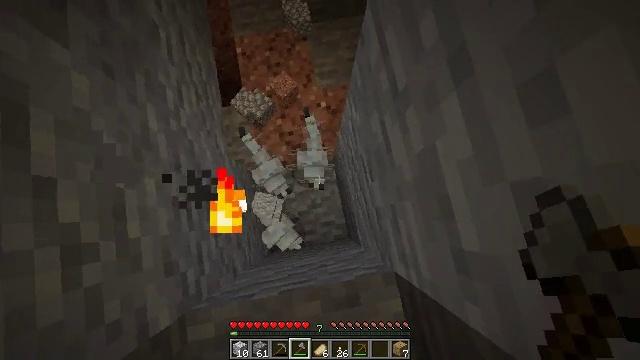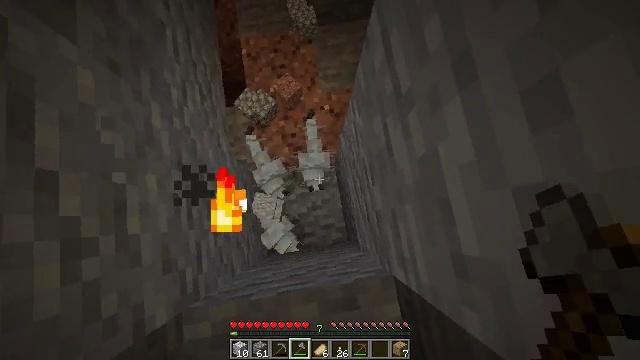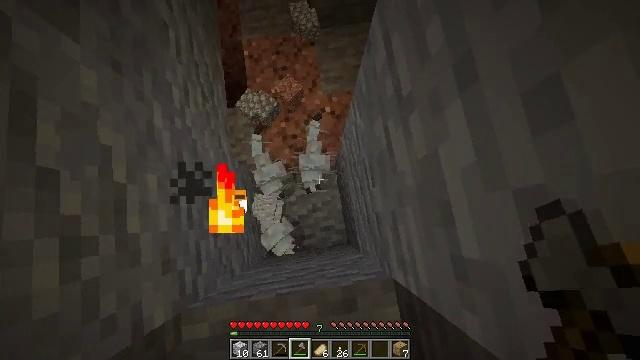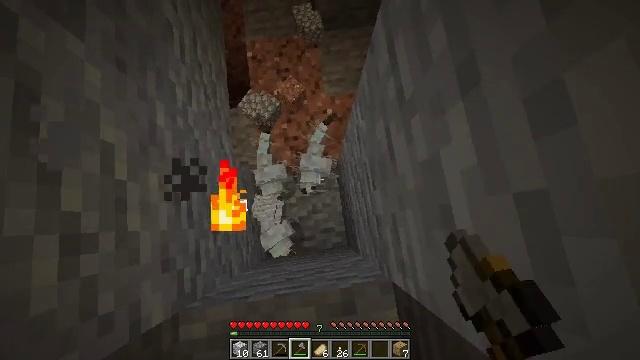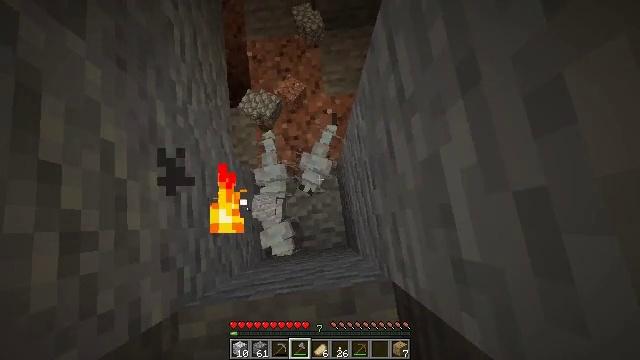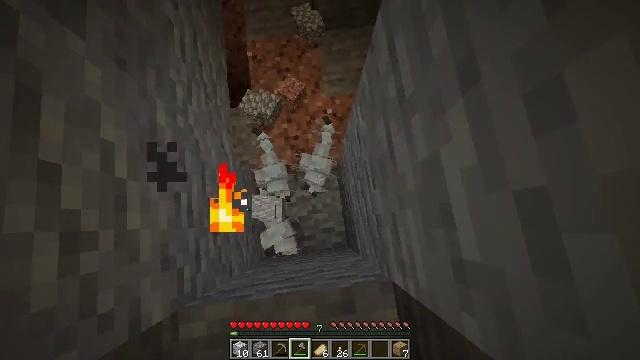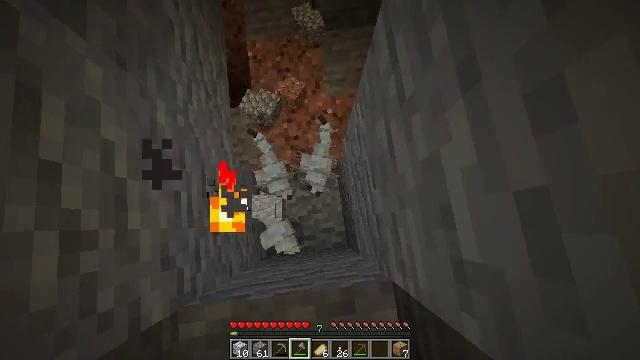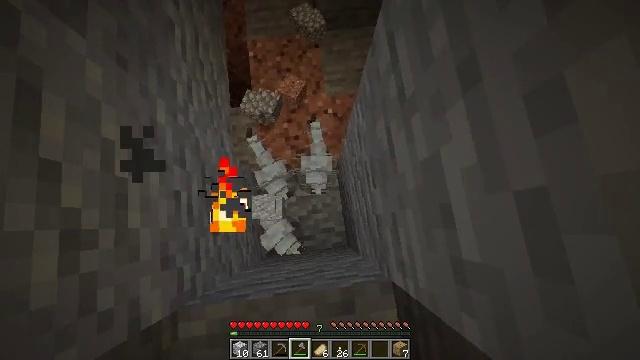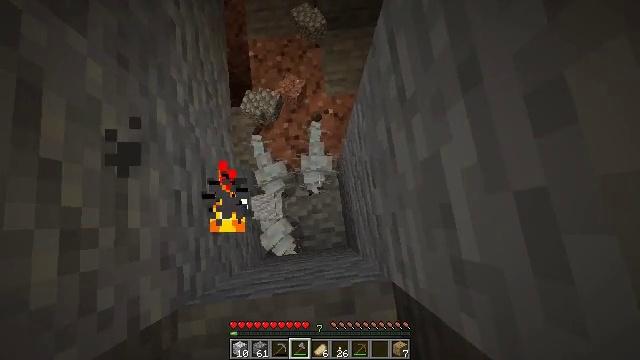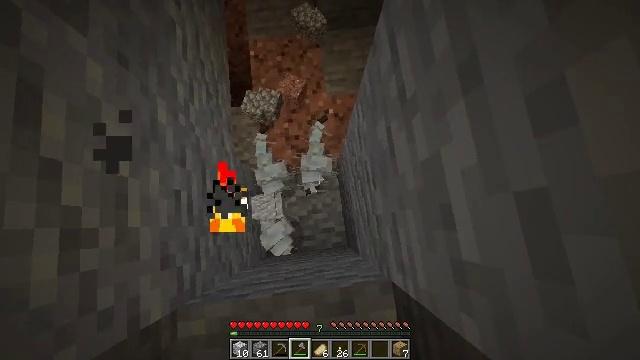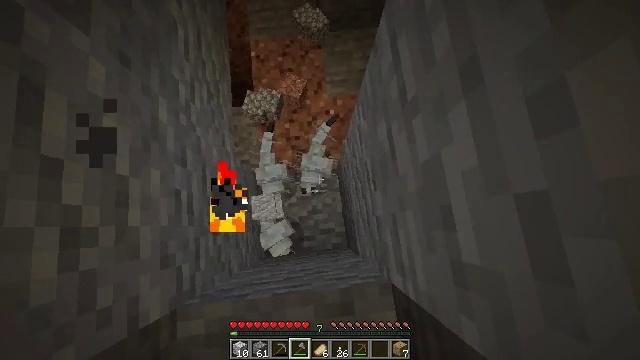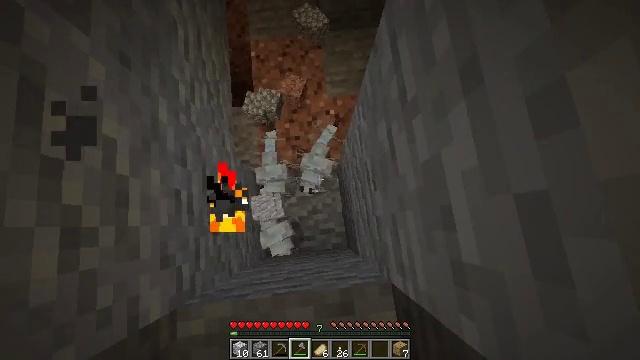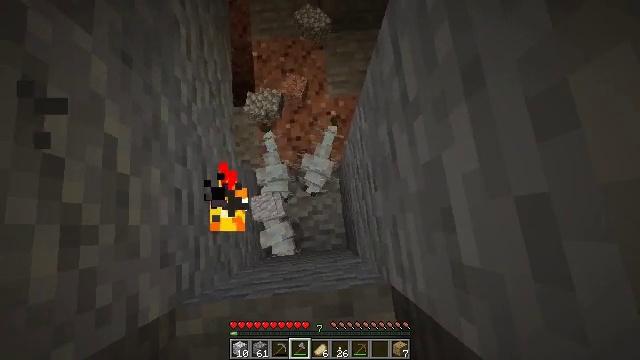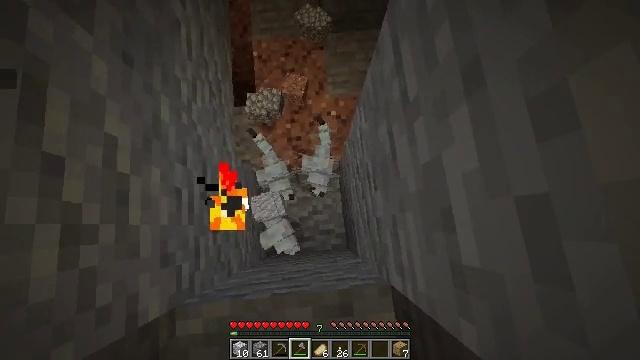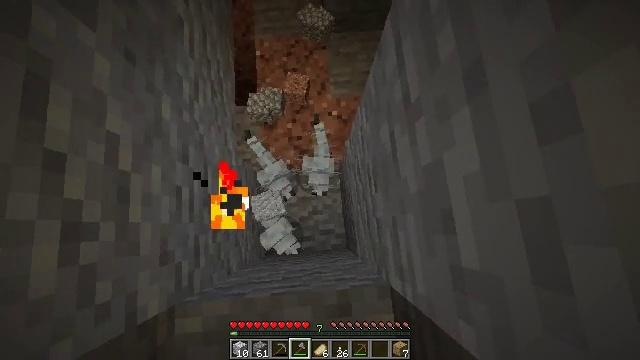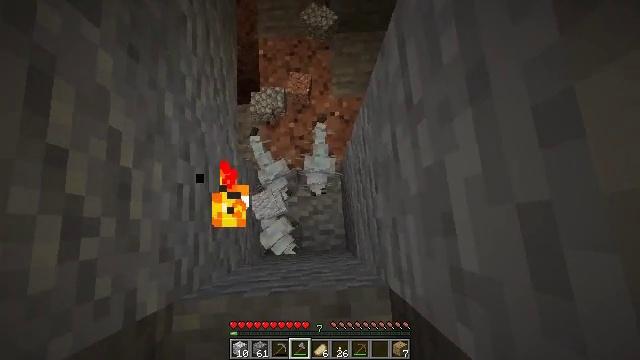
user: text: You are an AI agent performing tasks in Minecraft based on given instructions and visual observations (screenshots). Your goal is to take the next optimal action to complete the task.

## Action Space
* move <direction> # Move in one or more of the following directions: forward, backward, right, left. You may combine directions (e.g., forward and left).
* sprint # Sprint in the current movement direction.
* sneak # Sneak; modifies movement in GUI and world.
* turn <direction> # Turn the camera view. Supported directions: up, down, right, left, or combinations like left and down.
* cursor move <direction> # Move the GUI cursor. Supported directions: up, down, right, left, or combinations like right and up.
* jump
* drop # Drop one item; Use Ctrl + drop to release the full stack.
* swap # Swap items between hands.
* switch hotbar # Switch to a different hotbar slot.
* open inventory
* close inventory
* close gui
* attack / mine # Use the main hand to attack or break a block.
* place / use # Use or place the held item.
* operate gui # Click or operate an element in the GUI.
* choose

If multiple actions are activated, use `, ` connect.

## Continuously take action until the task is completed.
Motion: motion action
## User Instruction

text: Combat the silverfish.
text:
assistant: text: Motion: sneak, turn left
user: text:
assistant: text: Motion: sneak, attack / mine
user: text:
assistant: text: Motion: sneak, turn left, attack / mine
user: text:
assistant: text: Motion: sneak, attack / mine
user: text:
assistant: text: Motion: sneak, attack / mine
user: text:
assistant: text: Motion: sneak
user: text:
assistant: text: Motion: sneak
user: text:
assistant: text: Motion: sneak
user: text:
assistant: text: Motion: sneak
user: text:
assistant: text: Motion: sneak
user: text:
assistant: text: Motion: sneak
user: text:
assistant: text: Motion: sneak
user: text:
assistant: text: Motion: sneak
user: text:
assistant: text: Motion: sneak
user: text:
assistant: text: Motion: sneak, turn left
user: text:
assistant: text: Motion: sneak, turn left
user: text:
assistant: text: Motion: sneak, turn left
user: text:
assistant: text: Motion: sneak, turn left and down
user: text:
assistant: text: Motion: sneak, turn left and down
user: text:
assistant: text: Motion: sneak, turn left and down
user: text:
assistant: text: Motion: sneak, turn left and down
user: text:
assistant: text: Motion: sneak, turn left
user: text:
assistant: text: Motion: sneak, turn left
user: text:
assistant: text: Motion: sneak, turn left
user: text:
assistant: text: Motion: sneak, turn left
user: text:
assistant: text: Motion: sneak, turn left
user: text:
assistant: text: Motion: sneak, turn left
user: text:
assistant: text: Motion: sneak, turn left
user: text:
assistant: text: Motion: sneak, turn left and up
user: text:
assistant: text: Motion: sneak, turn left and up